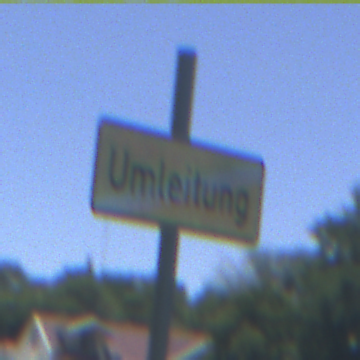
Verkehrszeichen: EndeDerUmleitungsankuendigung
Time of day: Midday
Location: Outdoor (Nature)
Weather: Clear
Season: Summer
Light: Natural